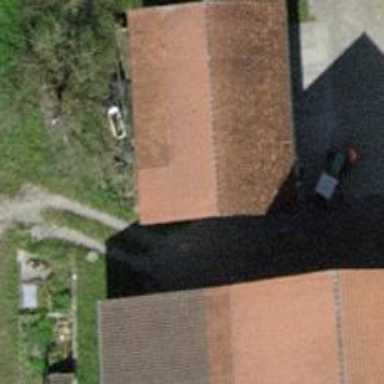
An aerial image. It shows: Gabled roof on farm auxiliary building.